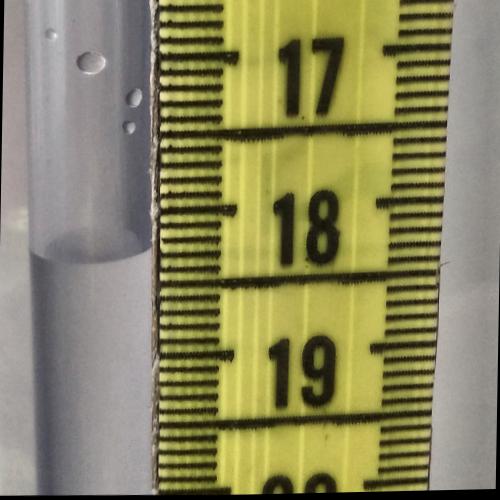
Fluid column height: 18.3 cm